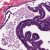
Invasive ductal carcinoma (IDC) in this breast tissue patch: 0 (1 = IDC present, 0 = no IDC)